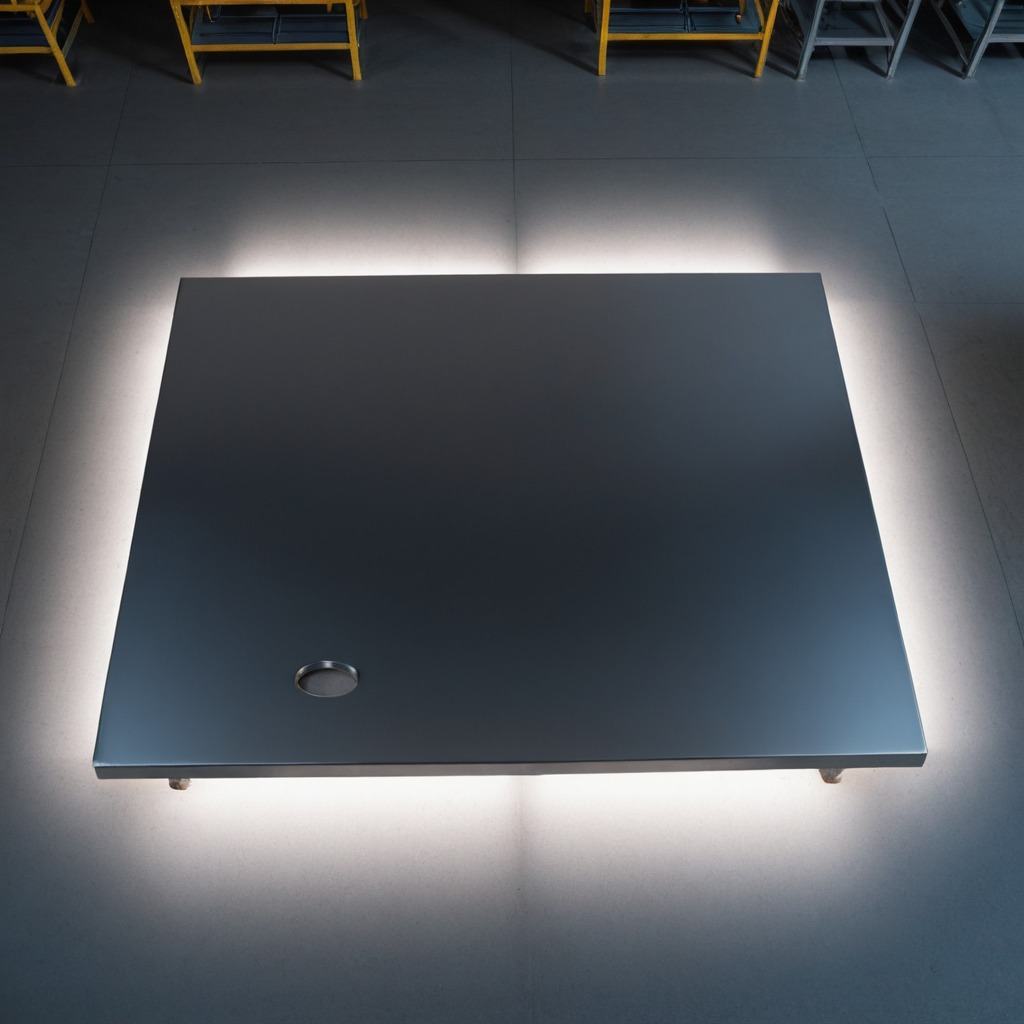
A flat metal washer lies on the tabletop in the evening.